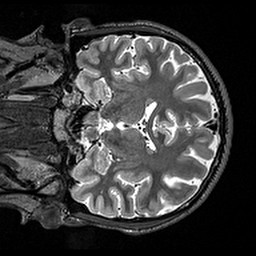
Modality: T2w
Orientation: coronal
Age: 23
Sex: male
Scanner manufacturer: siemens
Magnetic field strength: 3 T
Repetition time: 3.2 s
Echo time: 0.567 s